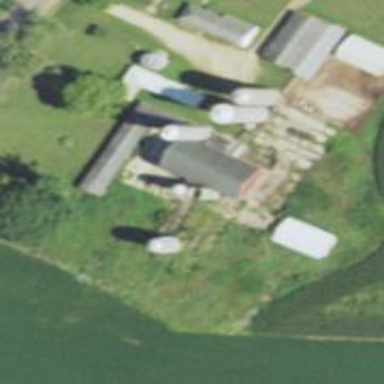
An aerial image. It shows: Silo.